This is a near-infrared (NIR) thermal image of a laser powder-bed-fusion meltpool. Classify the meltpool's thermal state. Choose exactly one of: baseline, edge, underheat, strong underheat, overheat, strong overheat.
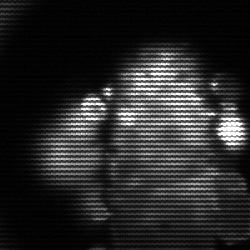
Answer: strong underheat